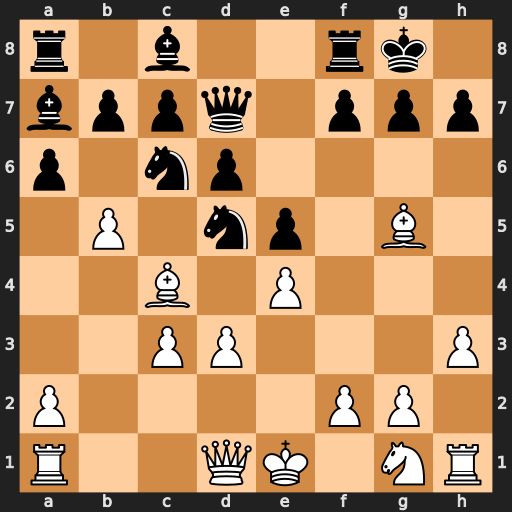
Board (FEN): r1b2rk1/bppq1ppp/p1np4/1P1np1B1/2B1P3/2PP3P/P4PP1/R2QK1NR
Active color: w
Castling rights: KQ
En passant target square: -
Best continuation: bxc6 bxc6 exd5